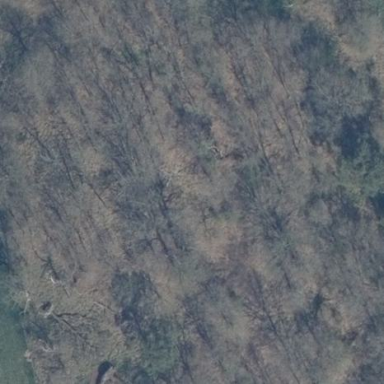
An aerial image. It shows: Forest area.